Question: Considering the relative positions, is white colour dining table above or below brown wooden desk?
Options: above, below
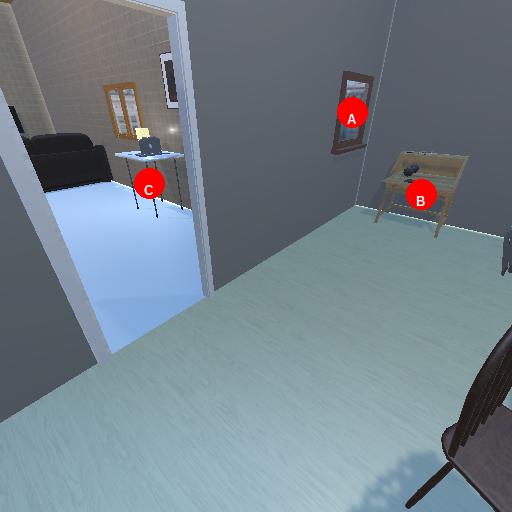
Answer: above